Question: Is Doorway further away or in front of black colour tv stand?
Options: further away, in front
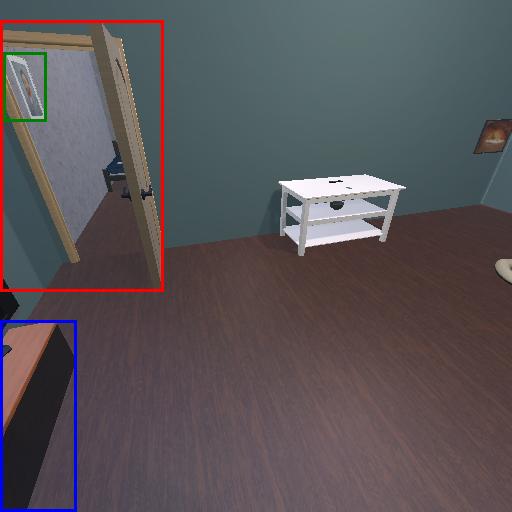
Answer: further away